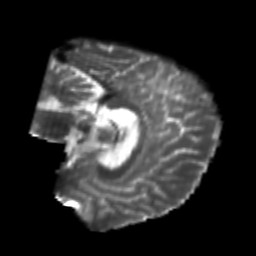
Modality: T2w
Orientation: sagittal
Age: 26
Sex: male
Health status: healthy
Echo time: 0.074 s